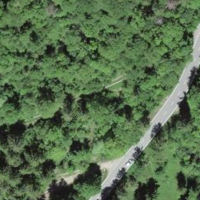
EUNIS habitat code: 41
Species observed at this site:
Sanicula europaea
Dactylorhiza maculata
Hypericum hirsutum